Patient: sex F, age 67
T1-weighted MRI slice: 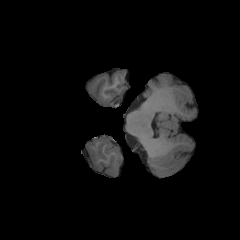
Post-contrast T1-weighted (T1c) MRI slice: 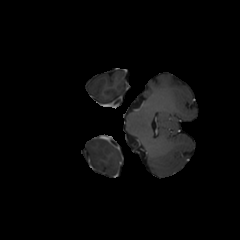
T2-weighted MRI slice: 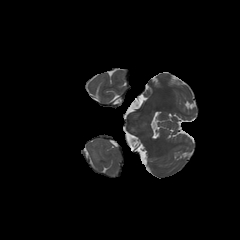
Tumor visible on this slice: yes
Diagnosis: Glioblastoma, IDH-wildtype
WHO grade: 4